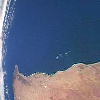
Label: water